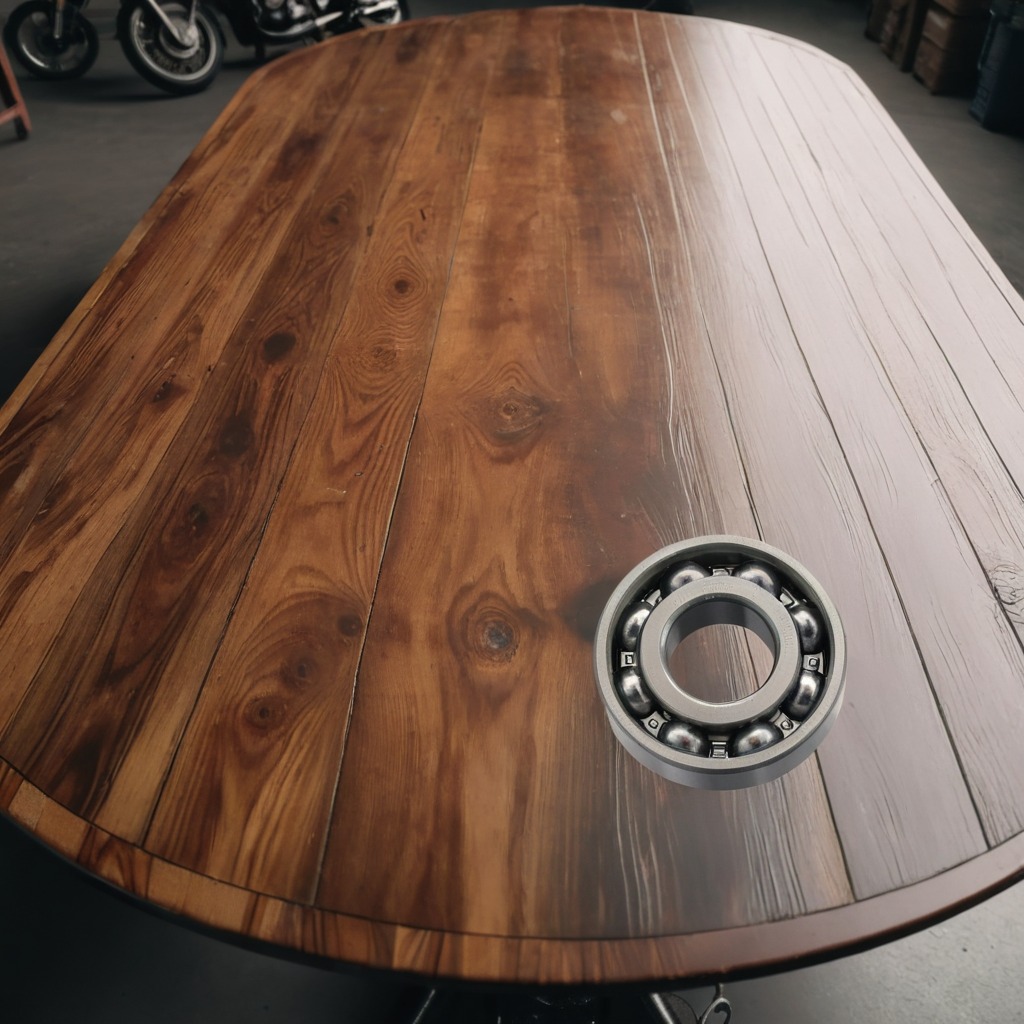
A metal ball bearing is lying on the wooden table in a vintage motorcycle garage.